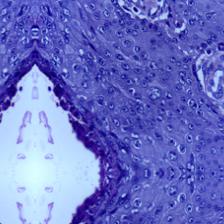
Diagnosis: OSCC